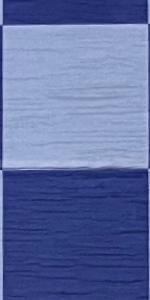
Label: Empty